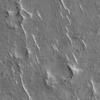
Label: not_dusty